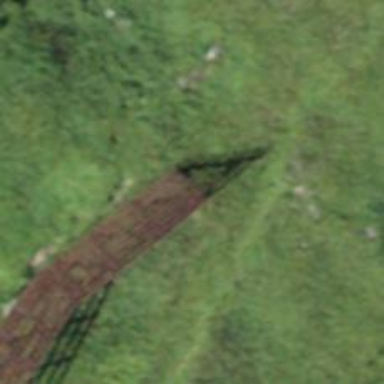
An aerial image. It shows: Structure designed for avalanche protection.